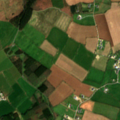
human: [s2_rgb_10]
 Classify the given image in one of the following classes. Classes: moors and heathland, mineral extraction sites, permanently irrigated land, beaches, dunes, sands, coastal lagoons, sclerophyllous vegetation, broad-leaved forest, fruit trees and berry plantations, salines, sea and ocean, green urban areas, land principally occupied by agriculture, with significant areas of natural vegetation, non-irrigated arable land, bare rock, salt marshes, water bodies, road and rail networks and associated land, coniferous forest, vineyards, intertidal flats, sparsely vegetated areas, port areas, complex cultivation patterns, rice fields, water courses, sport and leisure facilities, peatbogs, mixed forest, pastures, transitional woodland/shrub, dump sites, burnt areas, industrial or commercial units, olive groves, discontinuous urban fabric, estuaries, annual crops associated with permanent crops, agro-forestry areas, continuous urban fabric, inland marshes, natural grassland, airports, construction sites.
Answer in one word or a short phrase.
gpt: sport and leisure facilities, non-irrigated arable land, pastures, moors and heathland